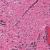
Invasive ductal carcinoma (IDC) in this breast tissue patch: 0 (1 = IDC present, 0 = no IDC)